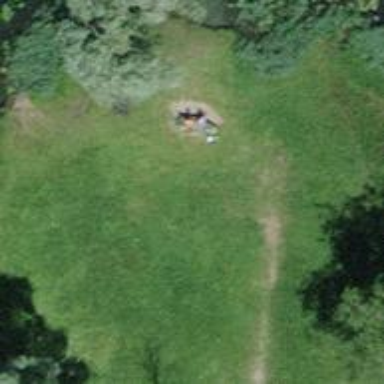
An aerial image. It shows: Brown bench in the vicinity.